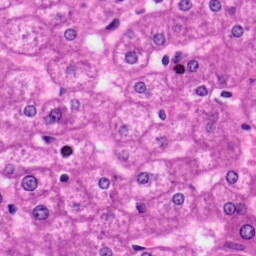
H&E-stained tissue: Liver